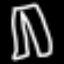
Label: pants